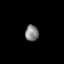
Tissue: lung
Cell type: T cells
Senescence score: 0.2169
Nuclear area (px): 207
Mean DAPI intensity: 133.551